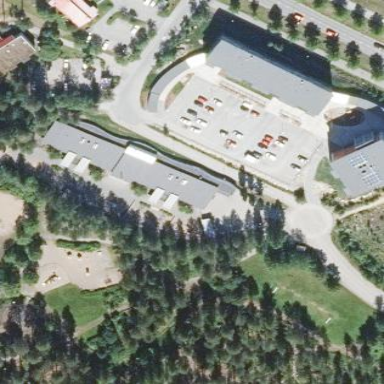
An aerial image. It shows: Kindergarten.